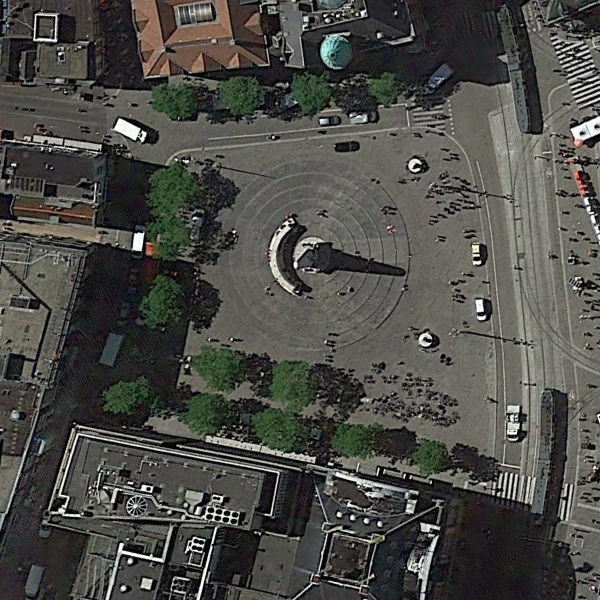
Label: Square